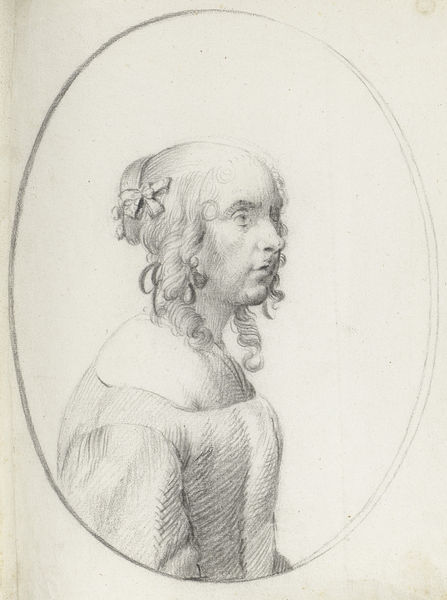
Titel: Portret van een vrouw
Künstler: Gesina ter Borch
Standort: Amsterdam
Institution: Rijksmuseum
Schlagwörter: blume, frau, kleid, zeichnung, dame, schleife, bluse, portrait, porträt, dekoltee, locken, schulter, oval, papier, kette, büste, bleistift, halbprofil, korkenzieherlocken, schlutern, schrauffur